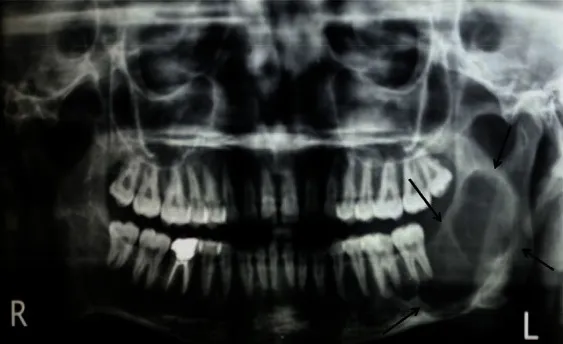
Panoramic radiograph showing multilocular radiolucent lesion in ascending ramus.
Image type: radiology (x_ray)